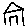
Label: house